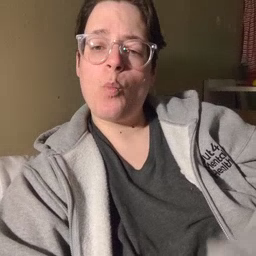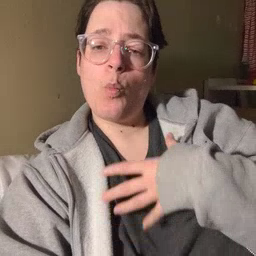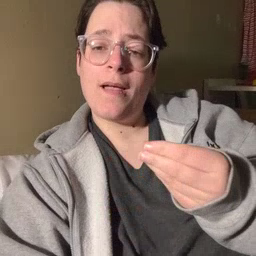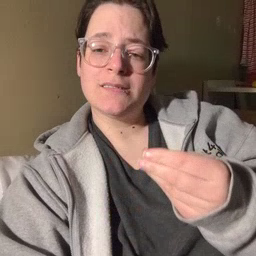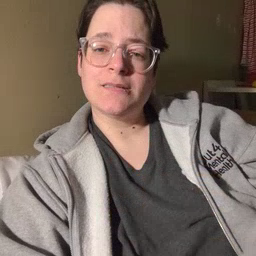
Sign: white